Question: I am makign a simple accordion for my nav on mobile devices. The HTML has a structure like this:
'''
<nav>
<ul id="topMenu">
<li>
<ul>
<li><h3><a href="#">Work</a></h3></li>
<li><a href="/work/">Brand ID</a></li>
<li><a href="/work/">Print</a></li>
<li><a href="/work/">Book & Editorial</a></li>
<li><a href="/work/">Web</a></li>
<li><a href="/work/">Packaging</a></li>
<li><a href="/work/">Exhibit</a></li>
</ul>
</li>
<li>
<ul>
<li><h3><a href="#">About</a></h3></li>
<li><a href="/about/">Our Story</a></li>
<li><a href="/about/">Methodology</a></li>
<li><a href="/about/">Team</a></li>
<li><a href="/about/">Studio</a></li>
<li><a href="/about/">Services</a></li>
<li><a href="/about/">Partners</a></li>
</ul>
</li>
</ul>
</nav>
'''
When the screen sizes reaches mobile, I have a whole new set of css (using media queries) to acheive a screen just like this:

The first-child displays, and the rest are hidden. I am using jquery to create the accordio-style reveal like so:
'''
$("nav #topMenu li ul").toggle(function(){
$(this).children("li").stop().slideDown();
}, function(){
$(this).children("li:nth-child(1n+2)").stop().slideUp();
});
'''
This works great; however, I am looking for a behavior where when one panel opens, the rest close. SO, at any given time, just one panel would be open on the accordion. This is a common behavior for accordions.
Can you help out with the jquery to slide down all open panels when a user clicks any of the parent-level list items? Thanks!
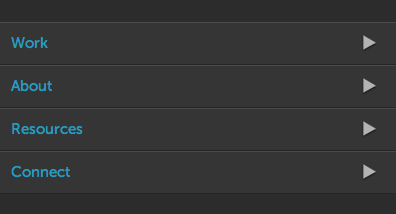
Answer: Here is a quick workaround <URL>
Here I am triggering the click of the next ul if it it is visible